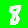
Digit: 8